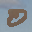
Label: 0